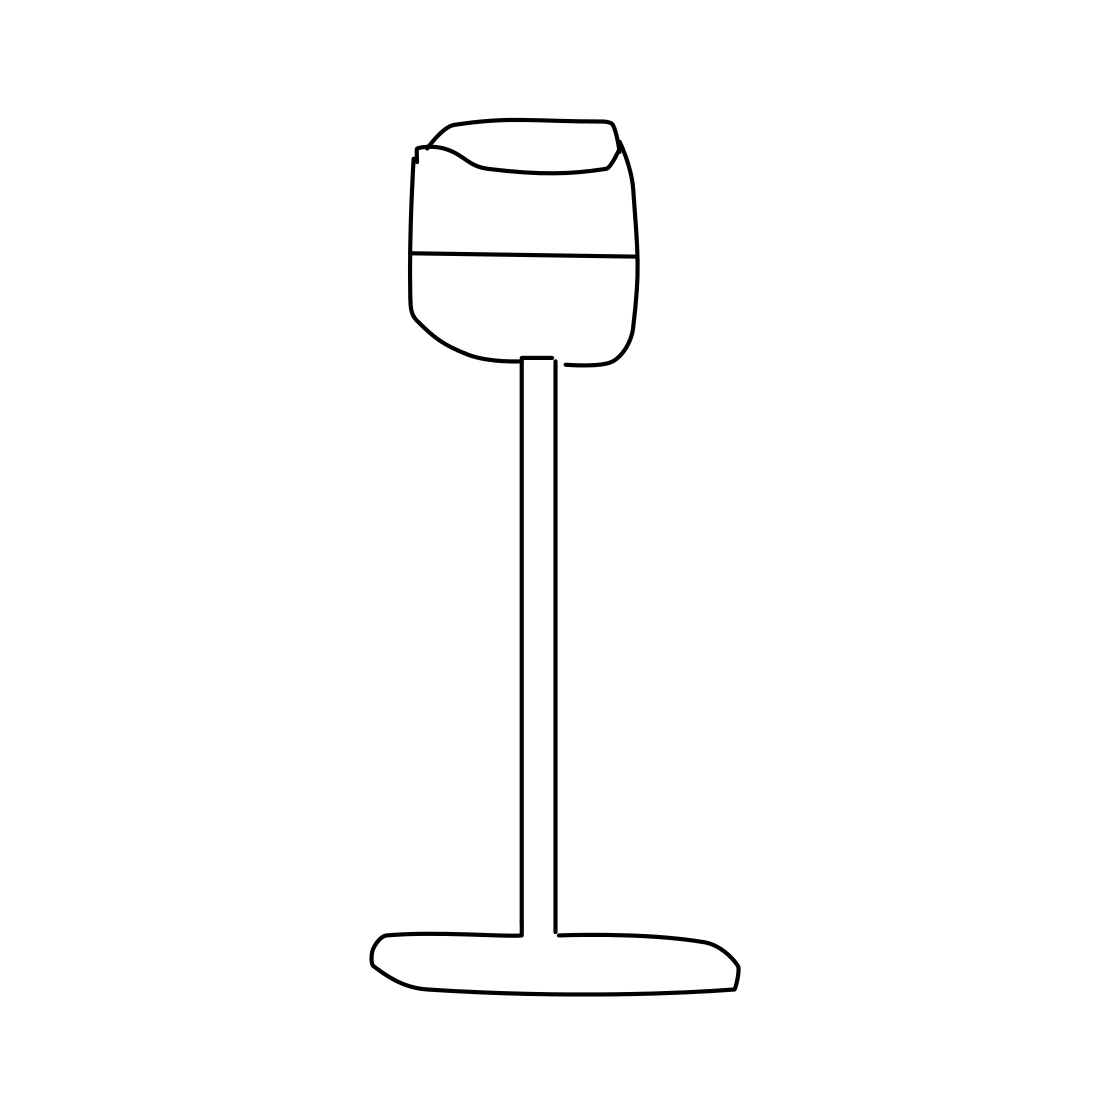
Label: wineglass